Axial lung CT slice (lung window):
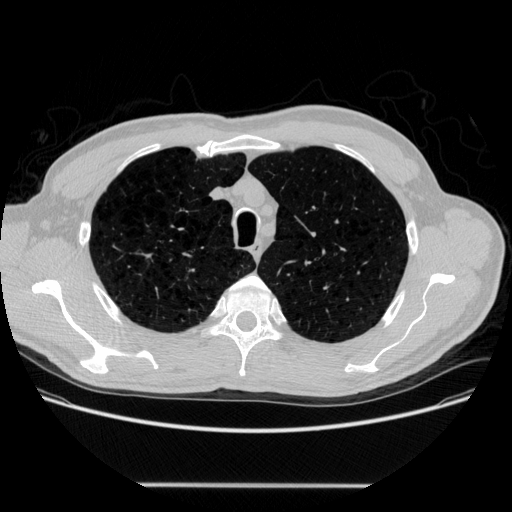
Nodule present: no